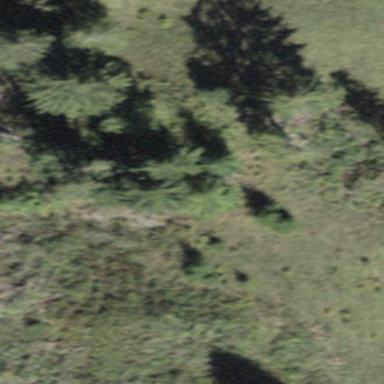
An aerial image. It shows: Area covered in scrub vegetation.